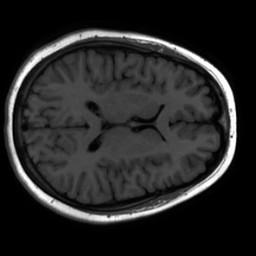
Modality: inplaneT1
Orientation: axial
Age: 21
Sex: female
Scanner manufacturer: ge
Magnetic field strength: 3 T
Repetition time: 2.31 s
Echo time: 0.02345 s